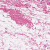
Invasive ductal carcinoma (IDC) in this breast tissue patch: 0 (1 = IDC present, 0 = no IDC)